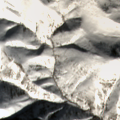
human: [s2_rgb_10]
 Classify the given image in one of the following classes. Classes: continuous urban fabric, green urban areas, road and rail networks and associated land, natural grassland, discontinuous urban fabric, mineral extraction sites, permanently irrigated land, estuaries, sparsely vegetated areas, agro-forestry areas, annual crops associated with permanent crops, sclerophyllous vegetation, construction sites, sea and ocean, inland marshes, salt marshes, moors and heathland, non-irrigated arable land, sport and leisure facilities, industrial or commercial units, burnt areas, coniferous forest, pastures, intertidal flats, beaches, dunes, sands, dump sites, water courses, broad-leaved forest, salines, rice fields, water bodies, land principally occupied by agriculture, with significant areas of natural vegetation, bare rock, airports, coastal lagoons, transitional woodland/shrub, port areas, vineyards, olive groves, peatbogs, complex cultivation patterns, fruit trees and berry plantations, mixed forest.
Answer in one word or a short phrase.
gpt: broad-leaved forest, natural grassland, transitional woodland/shrub, sparsely vegetated areas